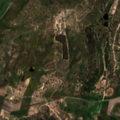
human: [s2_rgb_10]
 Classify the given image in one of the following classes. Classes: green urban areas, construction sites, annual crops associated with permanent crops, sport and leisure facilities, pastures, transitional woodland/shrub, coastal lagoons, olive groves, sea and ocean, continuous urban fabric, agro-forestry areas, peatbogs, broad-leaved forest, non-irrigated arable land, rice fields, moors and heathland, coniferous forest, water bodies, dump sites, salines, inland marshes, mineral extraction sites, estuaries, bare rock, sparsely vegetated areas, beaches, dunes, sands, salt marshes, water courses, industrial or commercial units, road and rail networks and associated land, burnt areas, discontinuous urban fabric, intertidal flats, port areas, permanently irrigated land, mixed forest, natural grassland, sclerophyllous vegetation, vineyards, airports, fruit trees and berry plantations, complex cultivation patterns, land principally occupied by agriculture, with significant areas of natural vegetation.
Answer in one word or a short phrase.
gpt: non-irrigated arable land, complex cultivation patterns, agro-forestry areas, broad-leaved forest